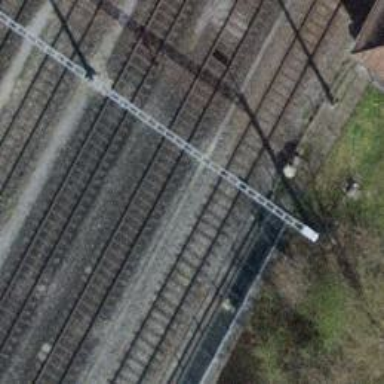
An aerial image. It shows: Bridge with electrified rail tracks and contact line.